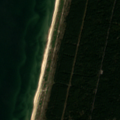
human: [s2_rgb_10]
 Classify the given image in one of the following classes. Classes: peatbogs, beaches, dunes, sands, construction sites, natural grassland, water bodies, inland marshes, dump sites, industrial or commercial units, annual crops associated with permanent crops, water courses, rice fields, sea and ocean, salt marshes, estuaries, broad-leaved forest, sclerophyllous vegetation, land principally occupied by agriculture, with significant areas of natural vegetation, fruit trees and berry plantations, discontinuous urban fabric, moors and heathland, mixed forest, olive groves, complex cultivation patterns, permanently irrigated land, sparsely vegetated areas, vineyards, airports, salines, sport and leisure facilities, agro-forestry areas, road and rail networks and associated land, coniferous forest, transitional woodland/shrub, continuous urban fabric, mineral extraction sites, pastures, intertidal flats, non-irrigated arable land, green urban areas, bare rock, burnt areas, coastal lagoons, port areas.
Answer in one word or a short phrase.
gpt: mixed forest, beaches, dunes, sands, sea and ocean